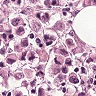
Metastatic tissue present: yes